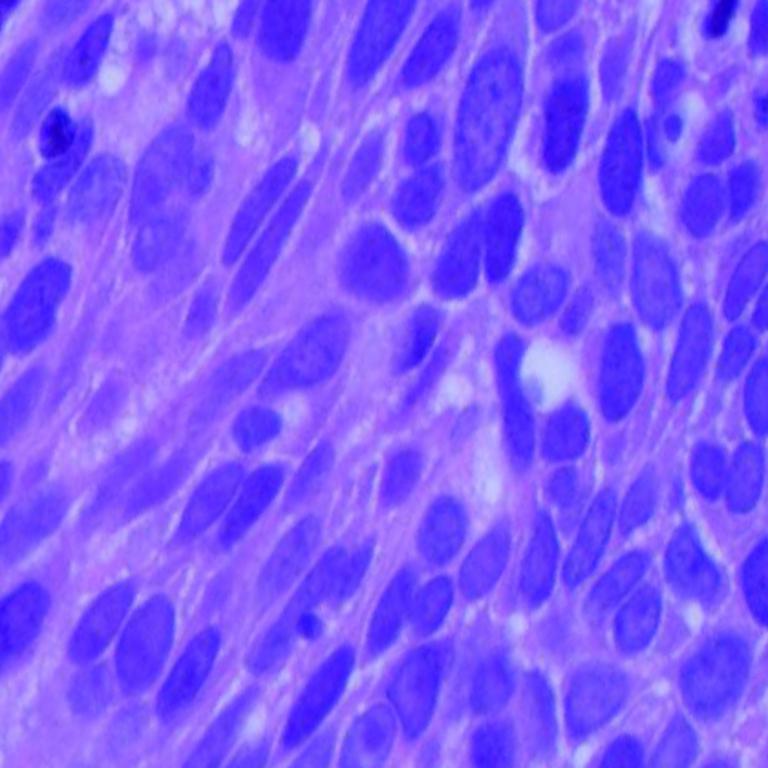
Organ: lung
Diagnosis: squamous carcinomas